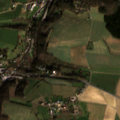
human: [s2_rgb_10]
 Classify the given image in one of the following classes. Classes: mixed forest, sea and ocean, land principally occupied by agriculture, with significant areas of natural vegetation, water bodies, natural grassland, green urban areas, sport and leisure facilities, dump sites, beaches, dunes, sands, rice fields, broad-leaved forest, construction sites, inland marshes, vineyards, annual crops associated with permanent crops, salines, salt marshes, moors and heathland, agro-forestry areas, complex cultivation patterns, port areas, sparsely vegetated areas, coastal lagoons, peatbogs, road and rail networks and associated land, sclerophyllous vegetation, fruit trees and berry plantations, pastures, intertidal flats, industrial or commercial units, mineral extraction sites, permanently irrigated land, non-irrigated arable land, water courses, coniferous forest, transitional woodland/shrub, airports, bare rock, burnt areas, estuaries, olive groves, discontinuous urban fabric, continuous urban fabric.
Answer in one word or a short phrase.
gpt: discontinuous urban fabric, non-irrigated arable land, pastures, complex cultivation patterns, broad-leaved forest